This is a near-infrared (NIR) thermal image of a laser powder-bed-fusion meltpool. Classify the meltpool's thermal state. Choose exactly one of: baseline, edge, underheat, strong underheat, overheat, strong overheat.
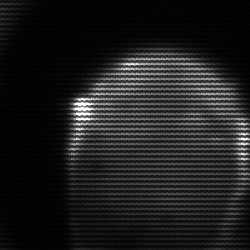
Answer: edge